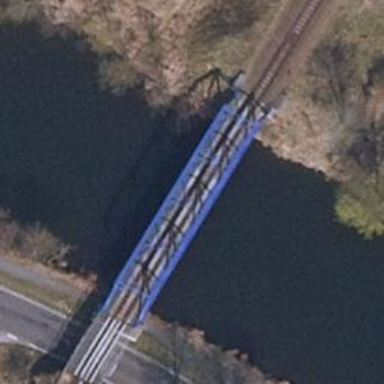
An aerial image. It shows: There is bridge in the image.